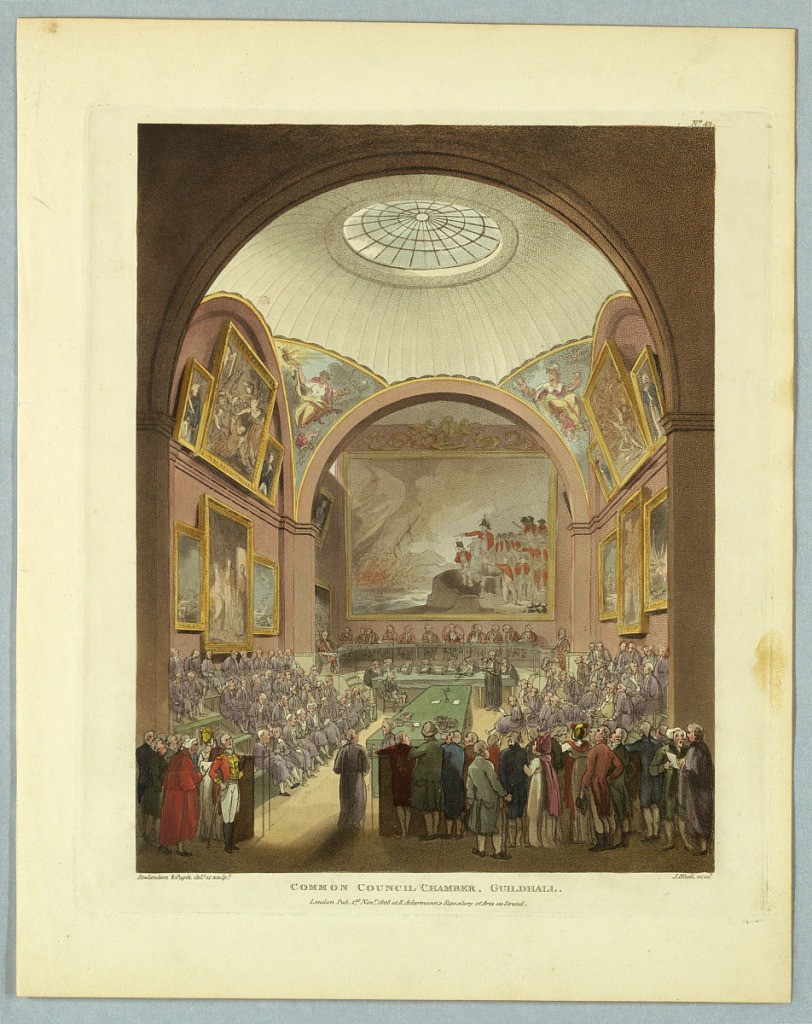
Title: Common Council Chamber, Guildhall, from "Ackermann's Repository"
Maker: Thomas Rowlandson, British, 1756–1827
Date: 1808
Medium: Aquatint, brush and watercolor on paper
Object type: Print
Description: Domed meeting room, with council in session. Onlookers, foreground, before a low sceen. Paintings on the walls. Title, artists', and publisher's names below.